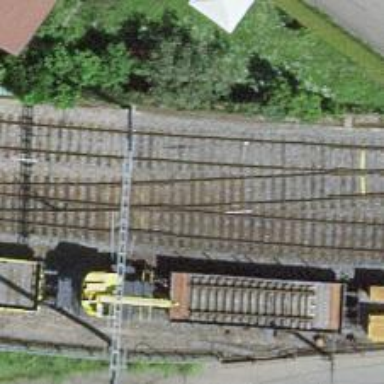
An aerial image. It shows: Railway yard with electrified tracks and single track.